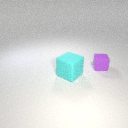
small purple rubber cube behind large cyan rubber cube